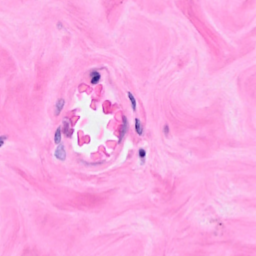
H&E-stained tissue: Breast